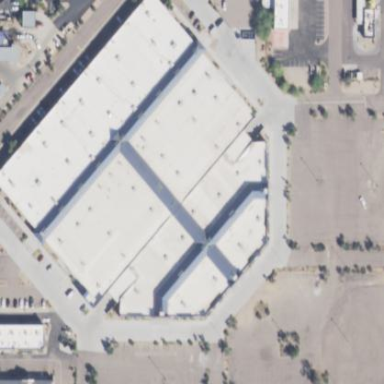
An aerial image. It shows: Mall building.